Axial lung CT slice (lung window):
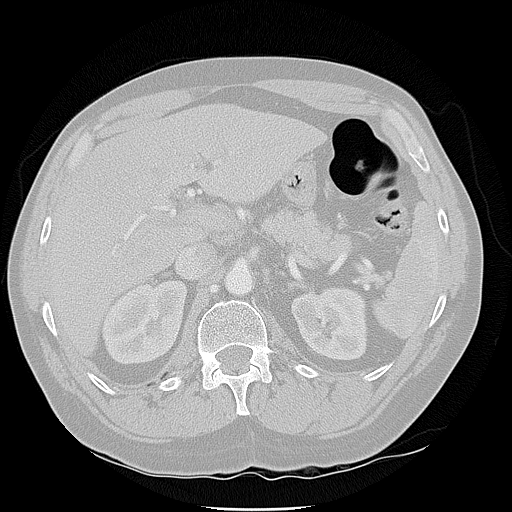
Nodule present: no